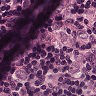
Metastatic tissue present: yes